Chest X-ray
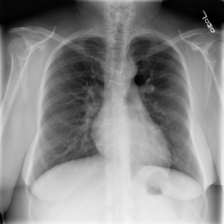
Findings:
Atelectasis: negative
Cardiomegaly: negative
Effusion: negative
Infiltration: negative
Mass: negative
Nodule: negative
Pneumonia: negative
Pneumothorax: negative
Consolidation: negative
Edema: negative
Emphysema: negative
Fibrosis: negative
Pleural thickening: negative
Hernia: negative